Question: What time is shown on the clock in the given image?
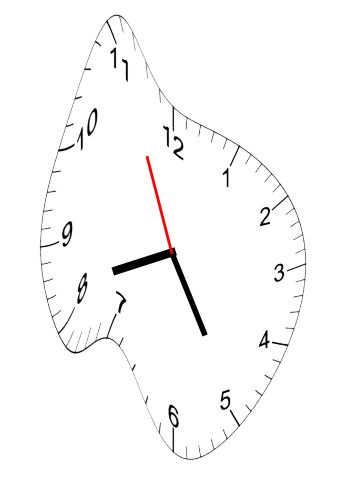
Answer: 08:24:56